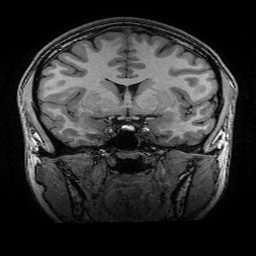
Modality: T1w
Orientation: sagittal
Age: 20
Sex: female
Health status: healthy
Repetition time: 2.53 s
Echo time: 0.0034 s